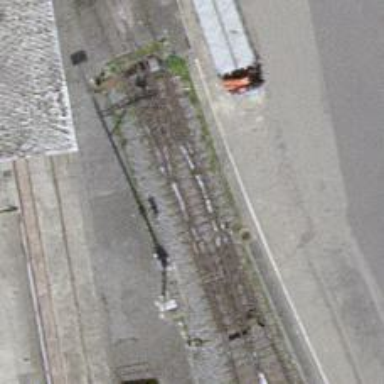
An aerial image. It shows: Railway switch.